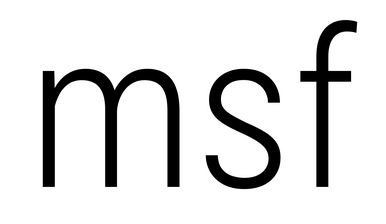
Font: Roboto_Condensed_Light